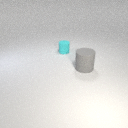
small cyan rubber cylinder behind large gray rubber cylinder